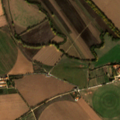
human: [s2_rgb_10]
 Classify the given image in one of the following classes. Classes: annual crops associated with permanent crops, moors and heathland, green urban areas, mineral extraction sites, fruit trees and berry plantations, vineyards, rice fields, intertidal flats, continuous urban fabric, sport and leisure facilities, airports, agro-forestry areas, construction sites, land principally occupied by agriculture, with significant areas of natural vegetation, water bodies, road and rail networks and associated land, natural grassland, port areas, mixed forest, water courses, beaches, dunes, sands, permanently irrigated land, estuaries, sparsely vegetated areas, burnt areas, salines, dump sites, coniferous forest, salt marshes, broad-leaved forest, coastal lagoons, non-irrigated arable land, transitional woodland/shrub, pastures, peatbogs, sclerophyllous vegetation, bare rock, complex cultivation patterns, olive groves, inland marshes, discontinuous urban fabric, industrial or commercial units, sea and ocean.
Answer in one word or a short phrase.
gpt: permanently irrigated land